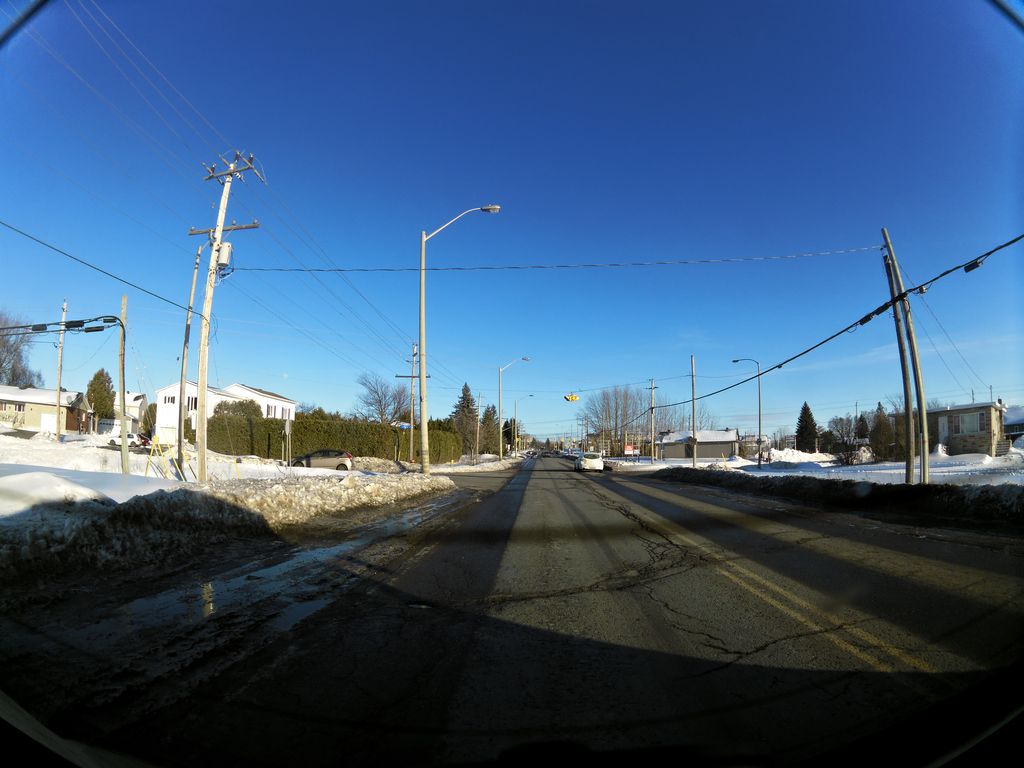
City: ottawa-gatineau